Question: I have an WCF service in Visual Studio. The WCF Service must simply write to a database name 'Market.mdf'. What I have done to write to a database is:
'''
string connectionString = "Data Source=(LocalDB)11.0;AttachDbFilename='|DataDirectory|/Market.mdf';Integrated Security=True";
using(SqlConnection connection =new SqlConnection(connectionString))
{
SqlCommand cmd = new SqlCommand("INSERT INTO Table (Value) VALUES (@Value);");
cmd.CommandType = CommandType.Text;
cmd.Connection = connection;
cmd.Parameters.AddWithValue("@Value", "Jonathan");
connection.Open();
cmd.ExecuteNonQuery();
}
'''
This does not allow me to write to the database when I attempt via 'localhost:58632/UserManagement.svc/write'. When I use this I get.

I don't know how to fix this as I am new to C# and WCF. How would the connection string differ if I was going to deploy on to IIS?
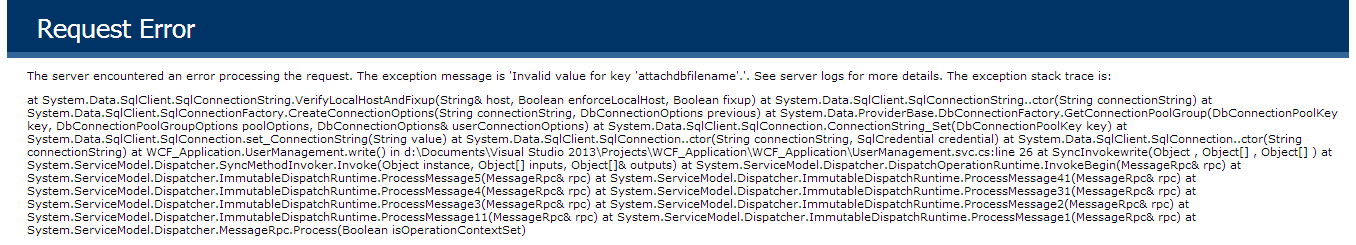
Answer: You have an unescaped sequence in your connection string
'''
string connectionString = @"Data Source=(LocalDB)11.0;
AttachDbFilename='|DataDirectory|/Market.mdf';
Integrated Security=True";
'''
Add the character '@' before the connectionstring to get a verbatim literal string or double the backslashes
'''
string connectionString = "Data Source=(LocalDB)\v11.0;AttachDbFilename='|DataDirectory|/Market.mdf';Integrated Security=True";
'''